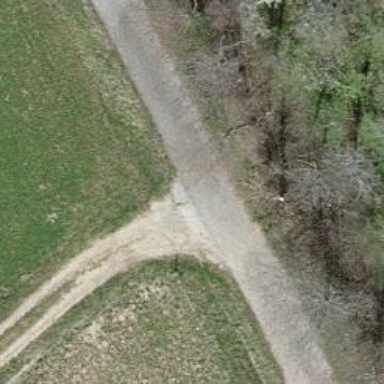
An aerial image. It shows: Track with grade 2 gravel surface.